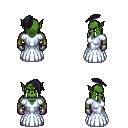
a pixel art fantasy rpg character, male body template, orc, green skin, underdress, white pants, raven long mohawk hairstyle, metal gloves, four views (front, back, left, right), 2x2 character sprite sheet, small pixel art, hard edges, no anti-aliasing